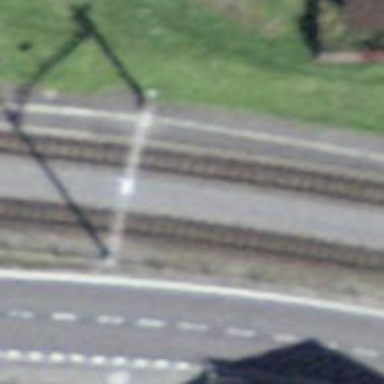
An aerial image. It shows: Narrow-gauge railway track electrified by contact line.